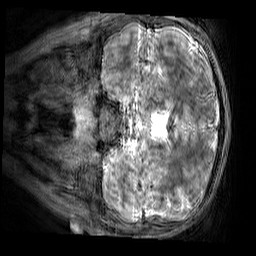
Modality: T2w
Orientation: coronal
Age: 13
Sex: male
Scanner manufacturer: siemens
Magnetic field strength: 3 T
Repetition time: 3.2 s
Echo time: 0.408 s